Question: How to make a similar interface using wxWidgets  ?
I need to dynamically create text fields. I know how to do this with Delphi <URL>. But how to do it with C++ and wxWidgets?
here is my code. I do not understand what to do
'''
Simple::Simple(const wxString& title)
: wxFrame(NULL, wxID_ANY, title, wxDefaultPosition, wxSize(270, 450))
{
wxBoxSizer *hbox = new wxBoxSizer(wxVERTICAL);
for (int i = 0; i < 25; i++)
{
hbox->Add(new wxListBox(this, wxID_ANY, wxDefaultPosition, wxSize(250, 60)), wxSizerFlags(0).Border(wxALL, 5));
auto itm = hbox->GetItem(i);
itm->SetId(i);
}
SetSizer(hbox);
}
'''
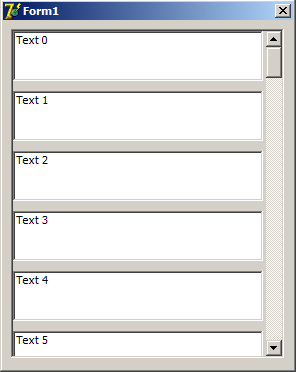
Answer: @Nindzzya,
Basically you create a wxFrame. You put an instance of wxScrolled<> in it. Then inside this wxScrolled<>() you put a vertical wxBoxSizer. And then finally add the appropriate controls inside that sizer.
Following your example:
'''
for (auto i = 0; i < 25; i++)
{
textctrl[i] = new wxTextCtrl( this, wxID_ANY, wxDefaultPosition, wxSize( 250, 60 ), wxSizerFlags( 0 ).Border( wxALL, 5 ) )
hbox->Add( textctrl[i] );
}
MyFrame::Some_Func()
{
for( auto i : { 0, 25 } )
{
textctrl[i]->GetValue();
}
}
'''
You don't even need an id or anything like this. And this question is about basic C++. It doesn't have anything to do with wxWidgets.